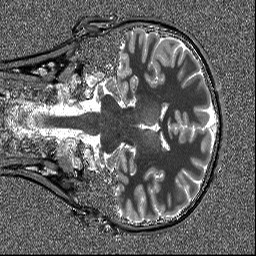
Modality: T1map
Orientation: coronal
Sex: female